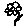
Label: flower